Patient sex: F
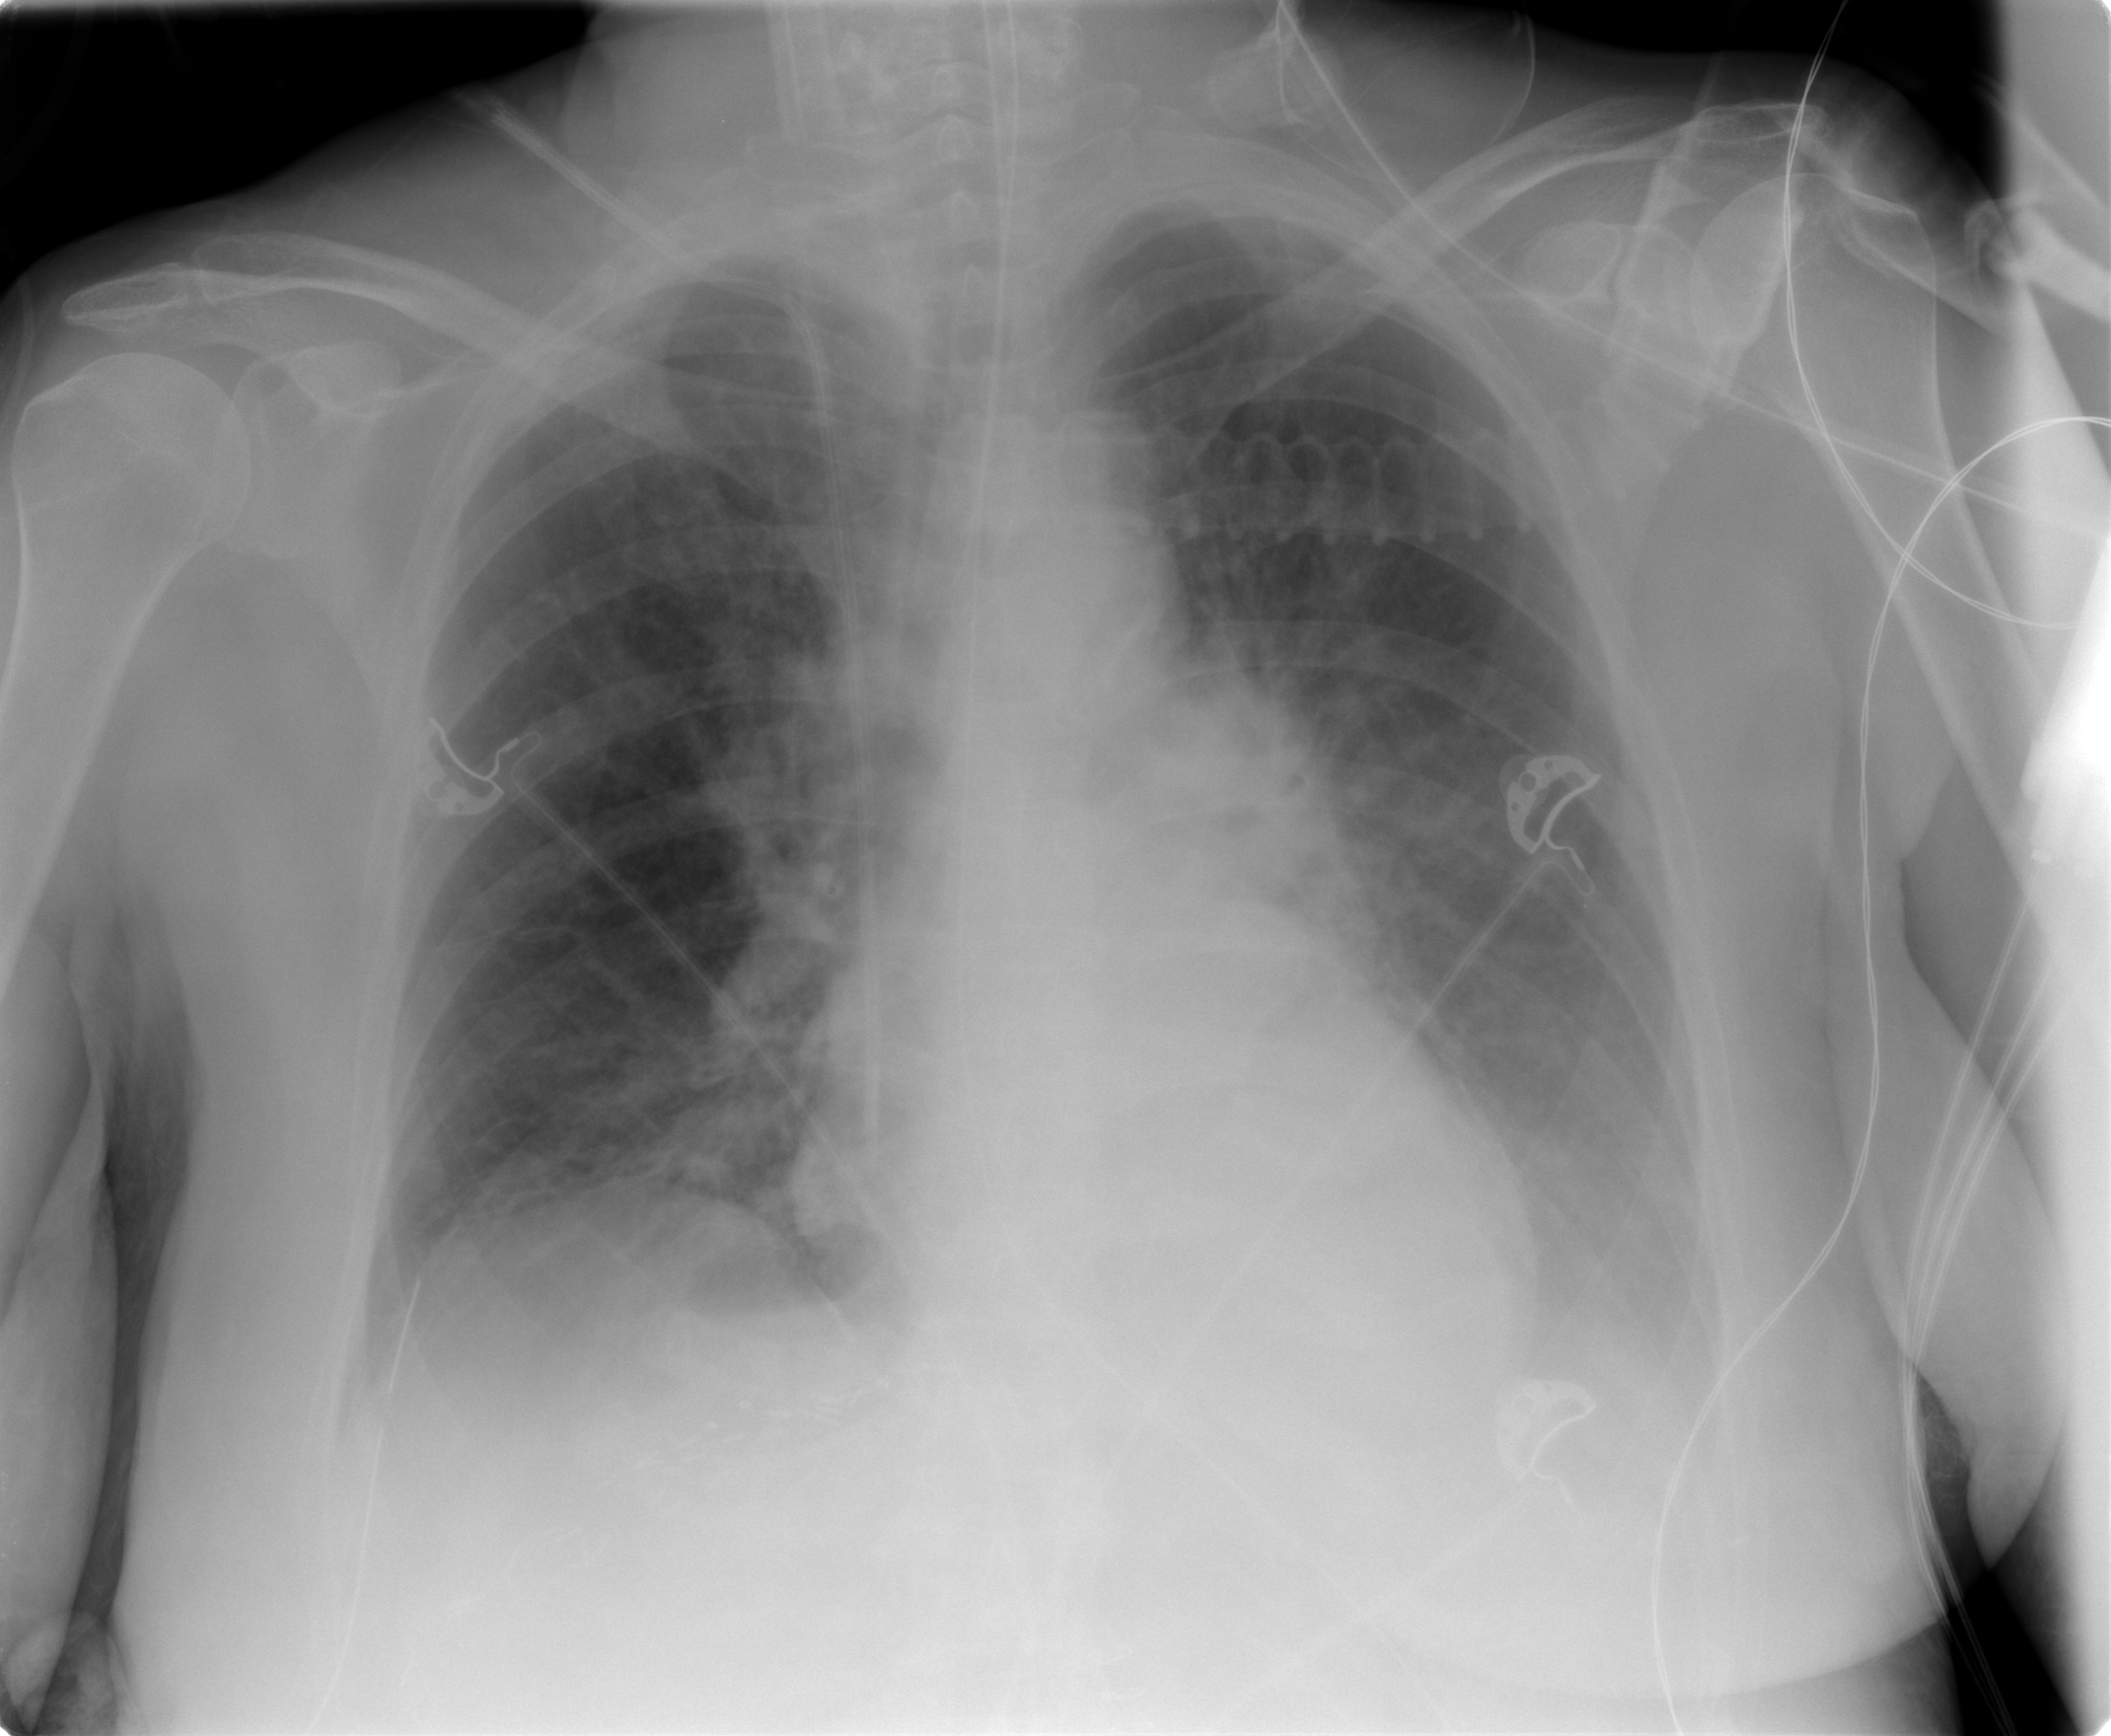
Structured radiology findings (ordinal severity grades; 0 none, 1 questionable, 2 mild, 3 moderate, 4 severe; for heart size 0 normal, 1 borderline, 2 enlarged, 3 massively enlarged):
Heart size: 0
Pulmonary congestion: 2
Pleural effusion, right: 0
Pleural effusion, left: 2
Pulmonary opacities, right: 0
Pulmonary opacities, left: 2
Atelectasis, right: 0
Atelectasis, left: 2